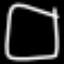
Label: square